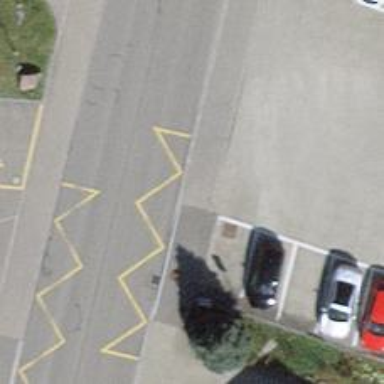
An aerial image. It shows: Bus stop with platform for public transport.